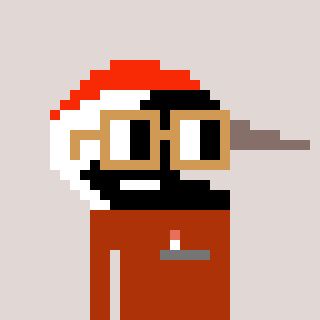
a pixel art character with square brown glasses, a crane-shaped head and a hotbrown-colored body on a warm background